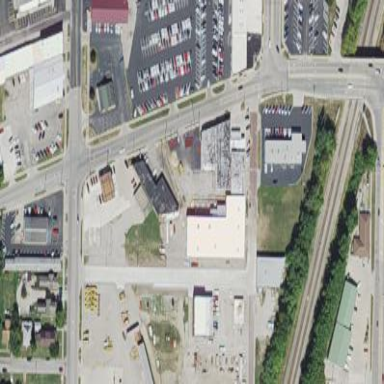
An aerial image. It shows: Commercial area with car shop.